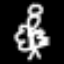
Label: angel